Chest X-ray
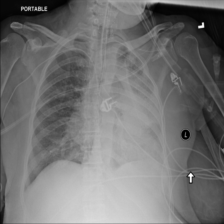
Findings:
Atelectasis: positive
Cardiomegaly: negative
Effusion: negative
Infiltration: positive
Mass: negative
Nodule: negative
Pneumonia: negative
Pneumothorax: negative
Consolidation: negative
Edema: negative
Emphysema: negative
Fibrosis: negative
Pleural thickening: negative
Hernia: negative